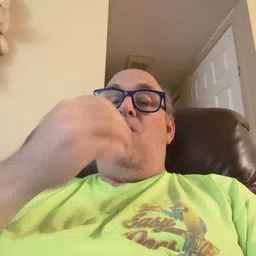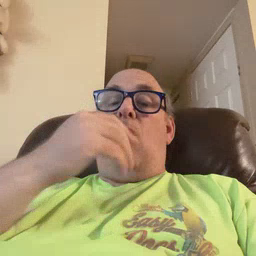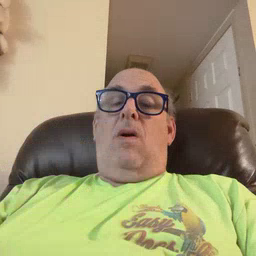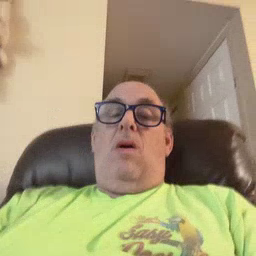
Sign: food